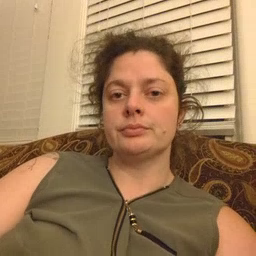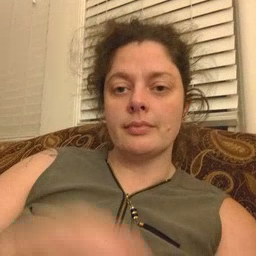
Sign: hate